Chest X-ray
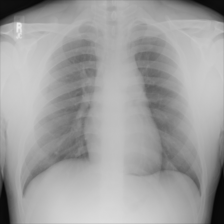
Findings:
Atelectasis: negative
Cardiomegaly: negative
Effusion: negative
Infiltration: negative
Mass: negative
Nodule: negative
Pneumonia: negative
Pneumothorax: negative
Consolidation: negative
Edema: negative
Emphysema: negative
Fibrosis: negative
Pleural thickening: negative
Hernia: negative